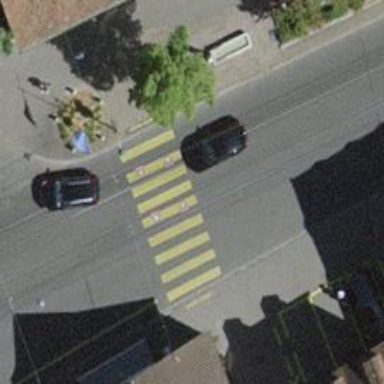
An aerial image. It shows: Marked crossing on the road.